Question: Example of what needs to be done:

"Several numbers are entered (the input again ends with 0). Determine and print the sum of the 5th,
10th, 15th number, etc."
Can someone please tell me what's wrong with my code?
'''
class Program
{
static void Main(string[] args)
{
int counter = 0;
int sum = 0;
Console.Write("Enter a number: ");
int number = int.Parse(Console.ReadLine());
while (number != 0)
{
if (number > 0 && counter % 5 == 0)
{
counter++;
sum = sum + number;
}
Console.Write("Enter a number: ");
number = int.Parse(Console.ReadLine());
}
Console.WriteLine("Sum of the 5th, 10th, 15th ... number is = {0}", sum);
Console.ReadKey();
}
}
'''
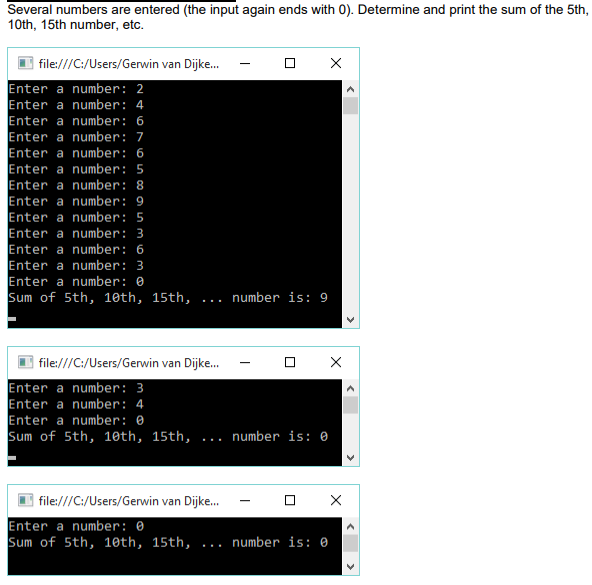
Answer: Problem: you increment the 'counter' only if '% 5 == 0' but it never reaches that value. As you can see your starting value is:
'''
int counter = 0;
'''
So the second part of the if condition will evaluate to 'false' in the first iteration and all subsequent iterations, because the variable never gets the chance to change. It remains at '0' in all iterations
Solution: put the incrementing line outside of the if-clause.
This way you are actually counting the numbers of input numbers and thus you can identify whether it is the 5-th, 10-th, 15-th ...
Since you intend to count the input numbers I would suggest to put the
'''
number = int.Parse(Console.ReadLine());
'''
as the first line in the while loop. Then you can count up and after that you should evaluate wether this number is the 5-th, 10-th, 15-th ... element:
'''
while (number != 0)
{
Console.Write("Enter a number: ");
number = int.Parse(Console.ReadLine());
counter++;
if (number > 0 && counter % 5 == 0)
{
sum = sum + number;
}
}
'''
EDIT: Inspired by the comment by <URL> :
> I would assume that the counter should only be incremented if (number > 0).
To be correct in detail of your requirements you would need to make an extra if-clause to check for this case. But as '0' is the neutral element in an addition it does not make a difference to the calculated sum. So the code should still produce the desired outcome
EDIT 2:
If your intention was also to not allow negative numbers then you should split your if clause into two and increment the counter only if the entered number is higher than '0'. Afterwards you can check whether the current element is a candidate to be added to the sum:
'''
while (number != 0)
{
Console.Write("Enter a number: ");
number = int.Parse(Console.ReadLine());
if (number > 0 )
{
counter++;
if (counter % 5 == 0)
{
sum = sum + number;
}
}
else
{
Console.Write("Please no negative numbers!");
}
}
'''